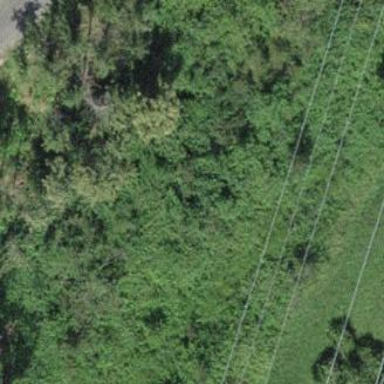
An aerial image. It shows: Forest area.